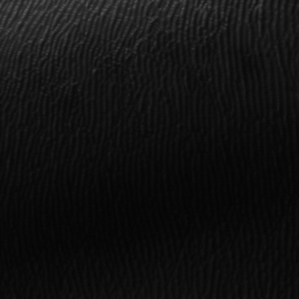
Label: frost